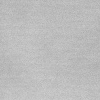
Atmospheric dust classification: dusty